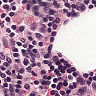
Metastatic tissue present: no